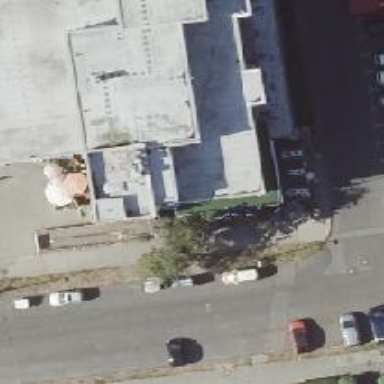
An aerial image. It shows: Restaurant.